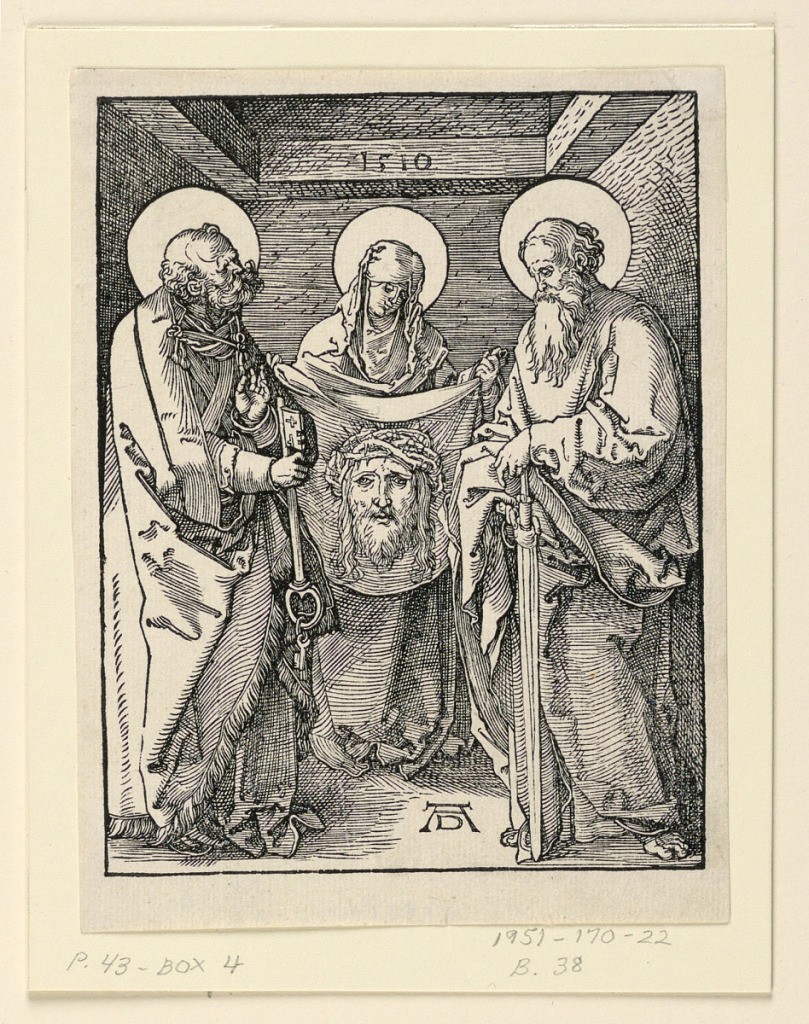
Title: The Sudarium (Saints Veronica, Peter, and Paul), from The Little Passion Series
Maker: Albrecht Dürer, German, 1471–1528
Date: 1510
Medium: Woodcut on paper
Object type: Print
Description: Interior with three saints. Saint Veronica displays the Sudarium in the center. Saint Peter, with his keys, stands at left; Saint Paul, leaning on his sword, stands to right. Monogram of Dürer near lower center; date 1510 above, center.